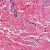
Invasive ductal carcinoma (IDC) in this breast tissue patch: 0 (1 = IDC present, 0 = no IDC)